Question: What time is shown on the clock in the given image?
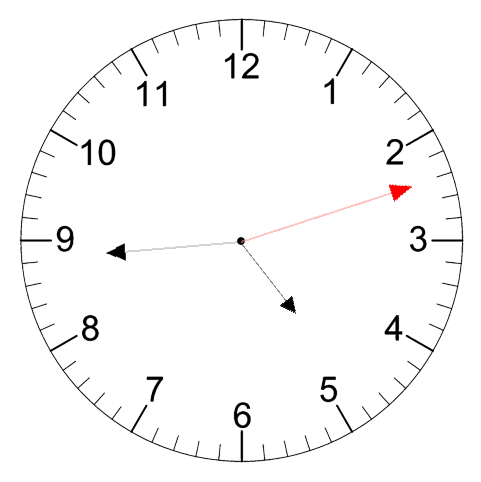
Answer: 04:44:12